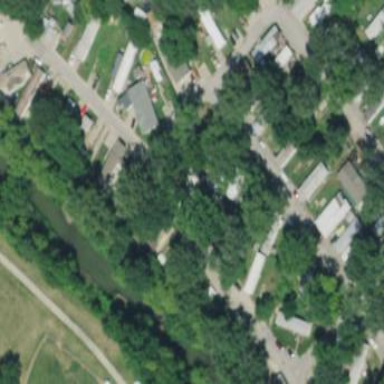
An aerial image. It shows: Residential area known as trailer park.